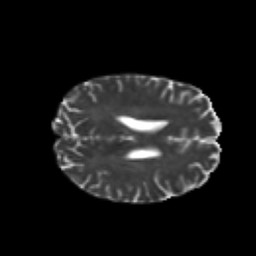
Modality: T2w
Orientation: axial
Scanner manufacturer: siemens
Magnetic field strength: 3 T
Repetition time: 6.8 s
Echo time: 0.093 s